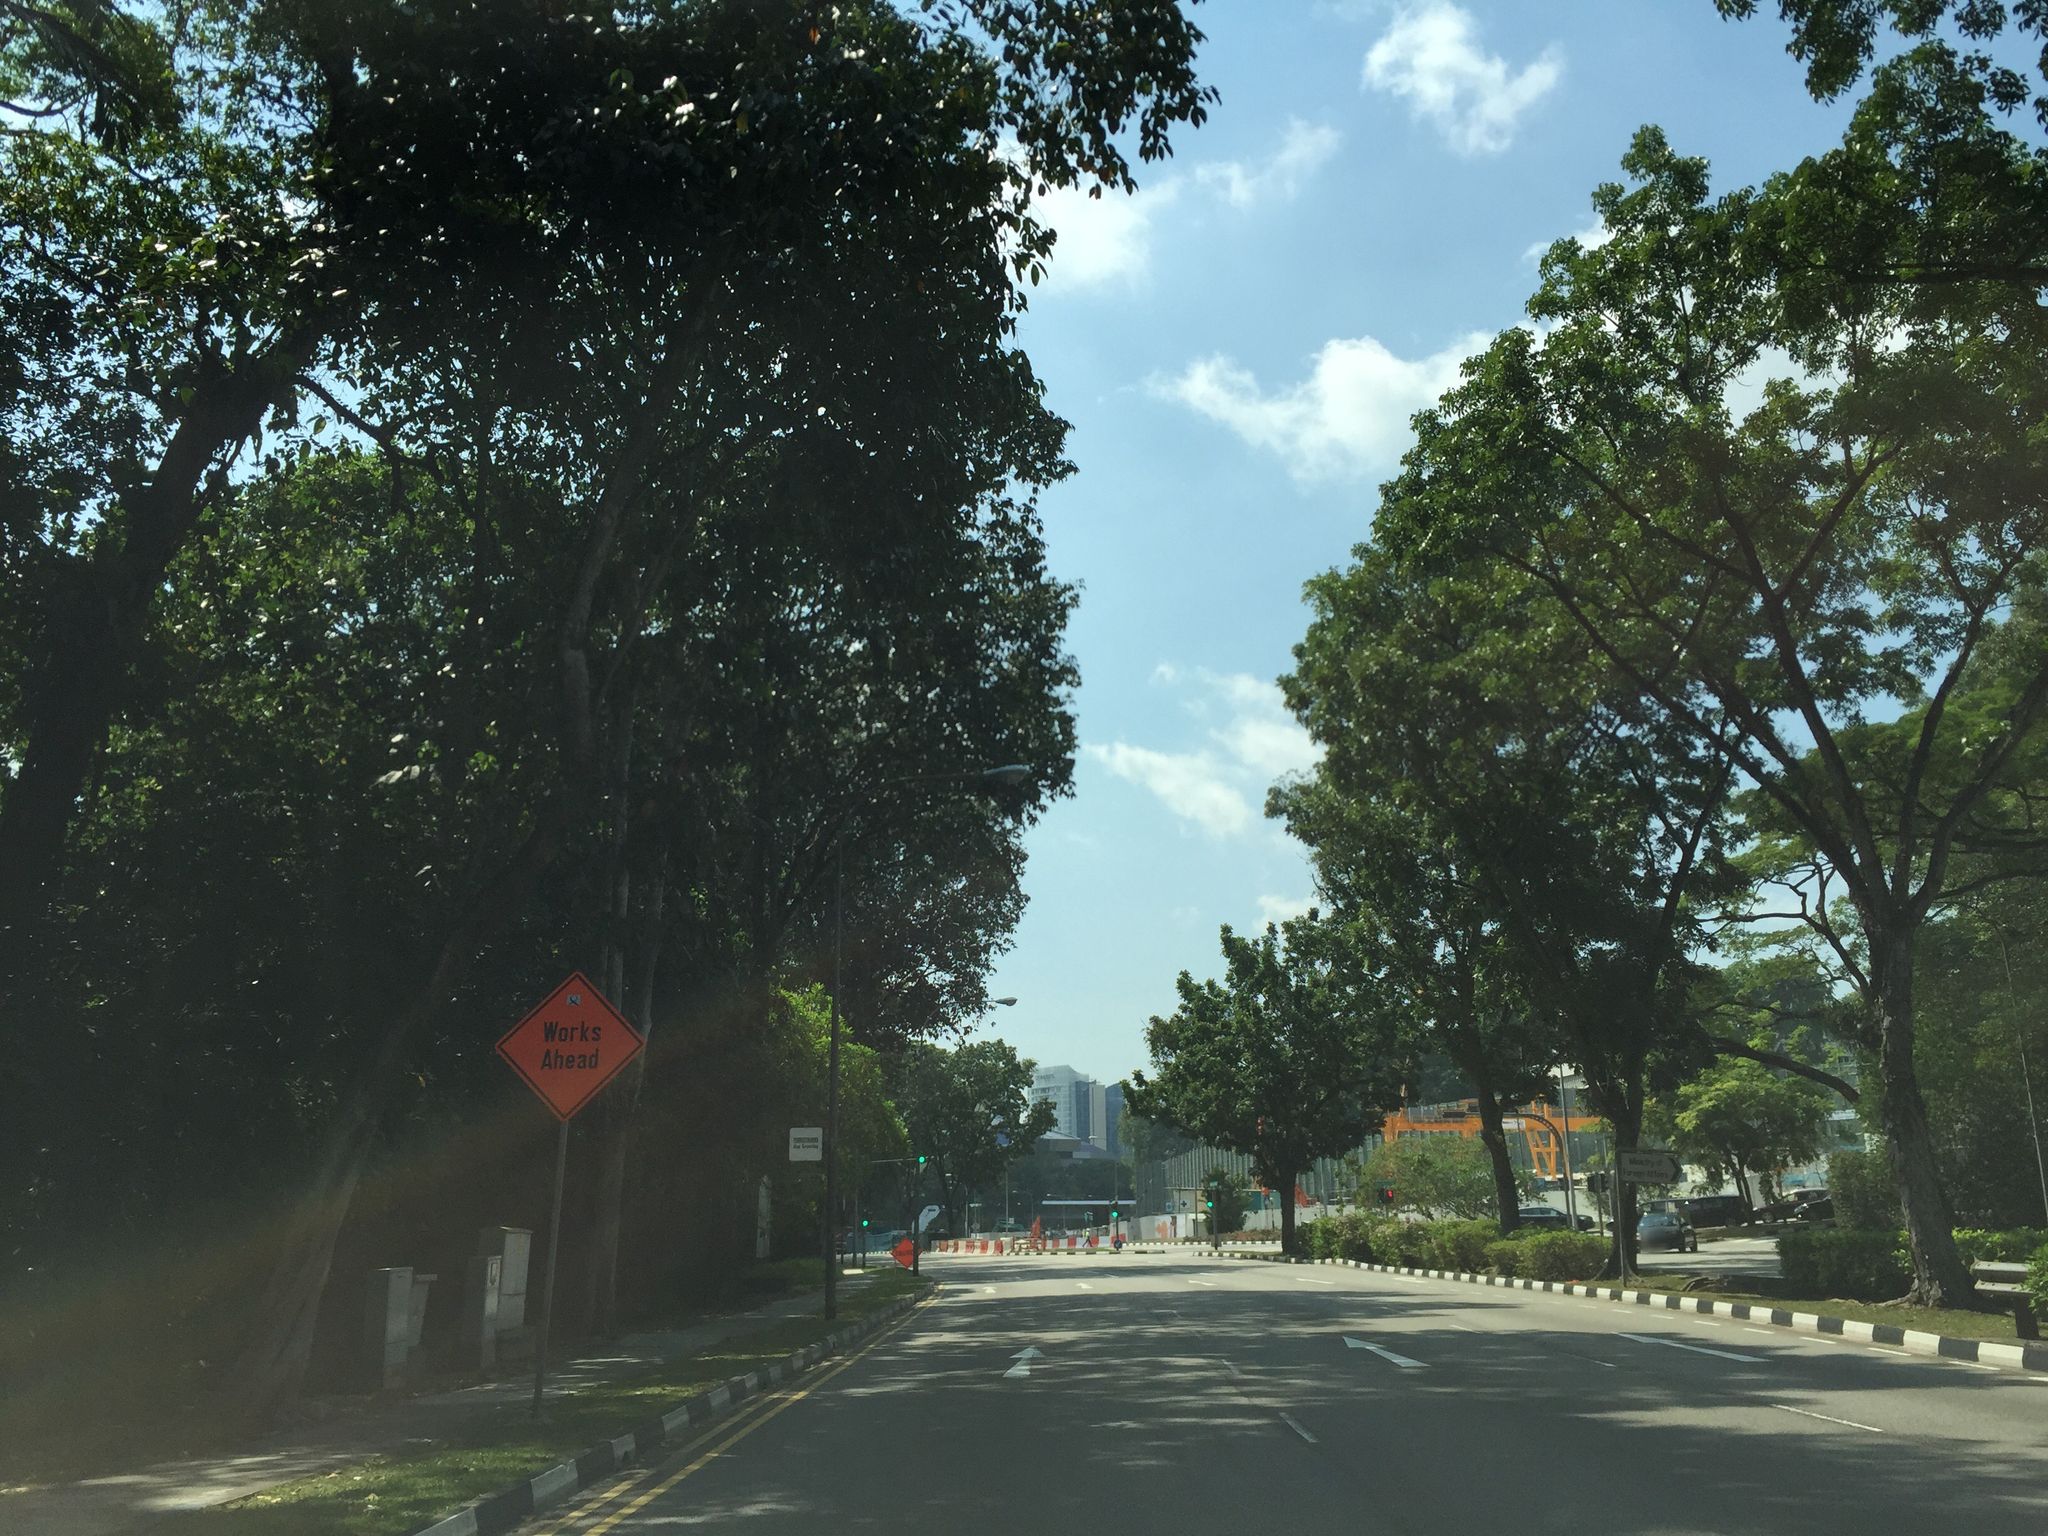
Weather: clear
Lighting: day
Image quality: good
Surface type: driving surface
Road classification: footway
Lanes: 3, 5
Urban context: urban centre
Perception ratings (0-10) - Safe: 7.17, Lively: 6.99, Beautiful: 8.89, Boring: 4.19, Depressing: 6.25, Wealthy: 6.06